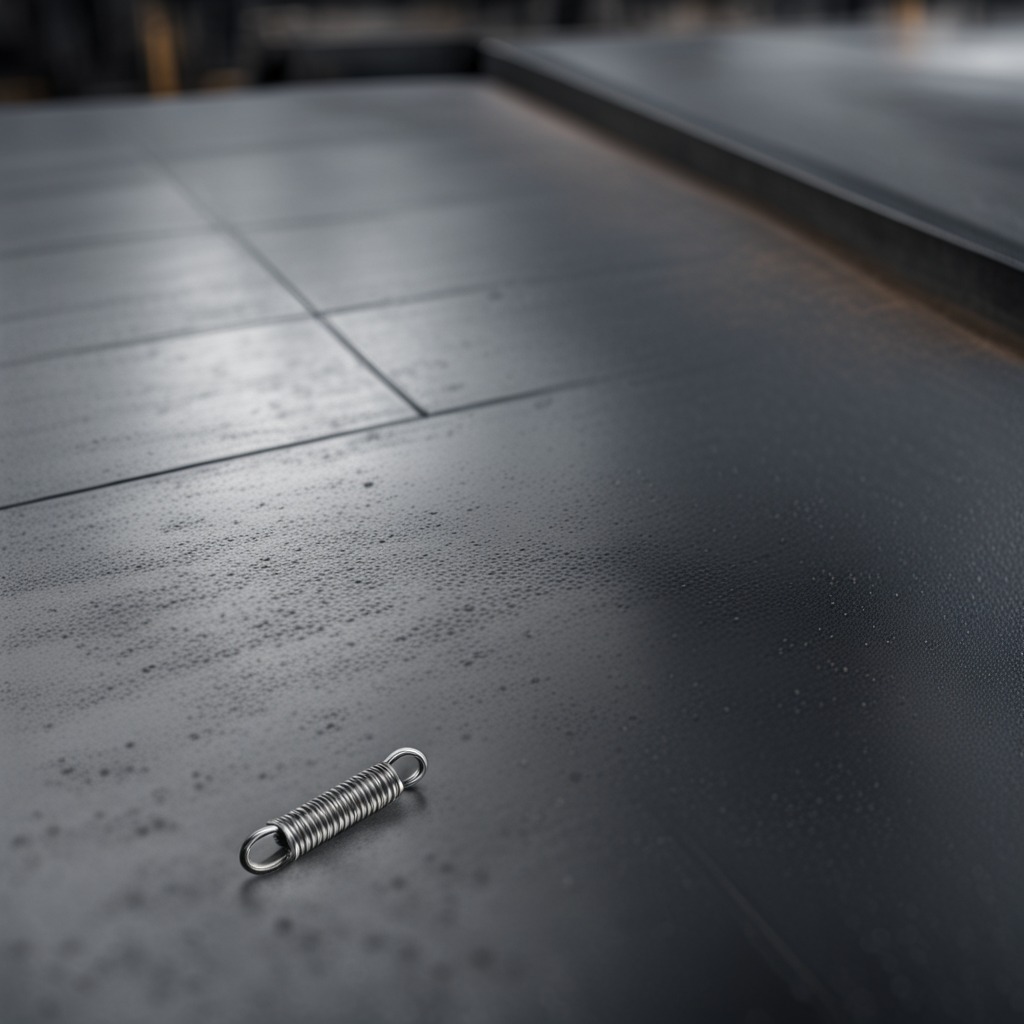
A coiled metal spring is lying on a cold steel table in a mining workshop.